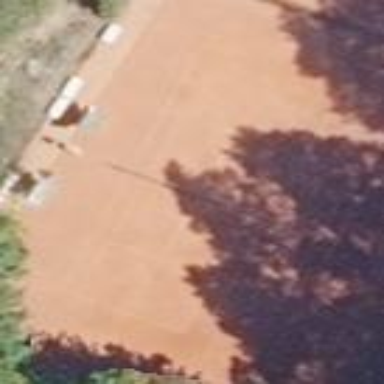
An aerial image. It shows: Clay tennis court pitch.